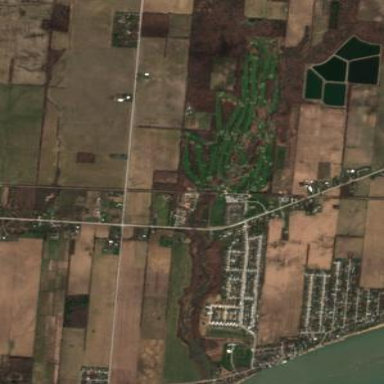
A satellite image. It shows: Golf course.